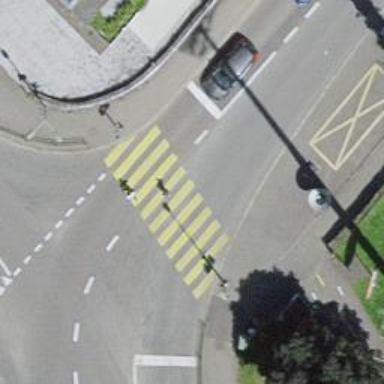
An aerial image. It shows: Crossing with traffic signals.